Question: How can I add method description in Java ? I use NetBeans IDE.

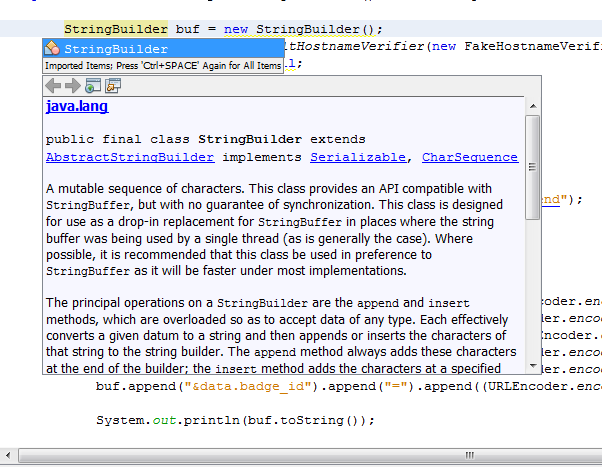
Answer: You can use javadocs using /** comments */
For a method basically you can have
'''
/**
The Desciption of the method to explain what the method does
@param the parameters used by the method
@return the value returned by the method
@throws what kind of exception does this method throw
*/
'''
You can use this link for futher help <URL>